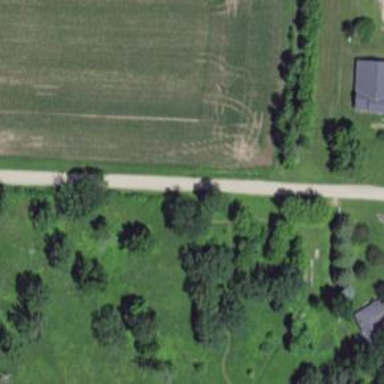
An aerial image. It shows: Residential road.